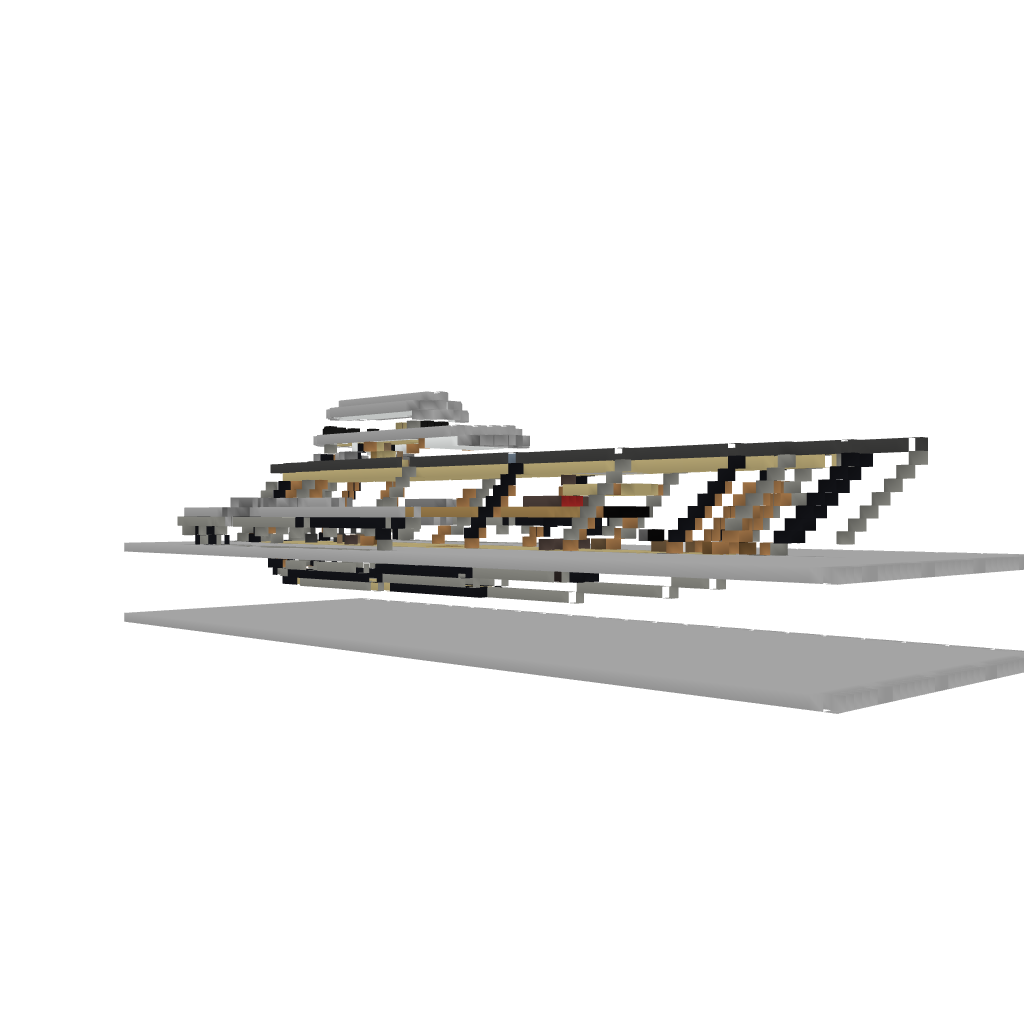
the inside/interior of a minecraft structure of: Yacht